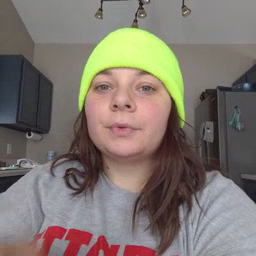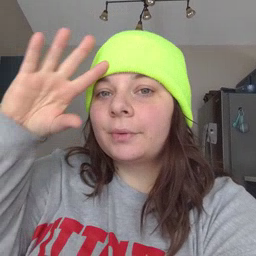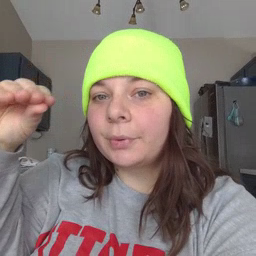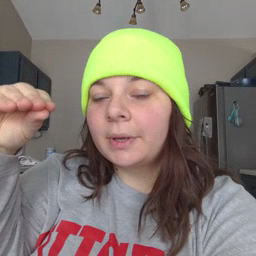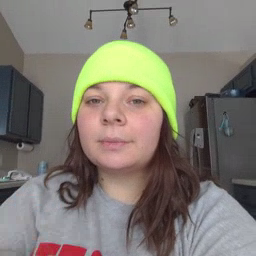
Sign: boy